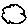
Label: cloud